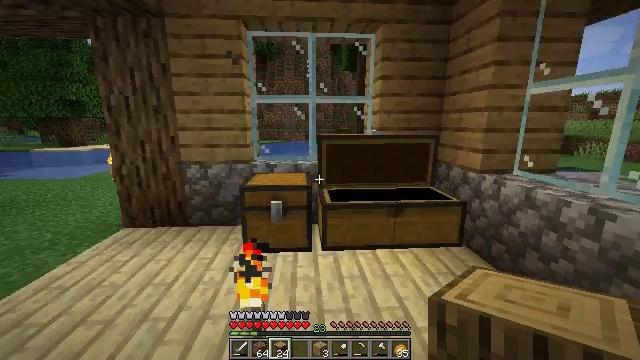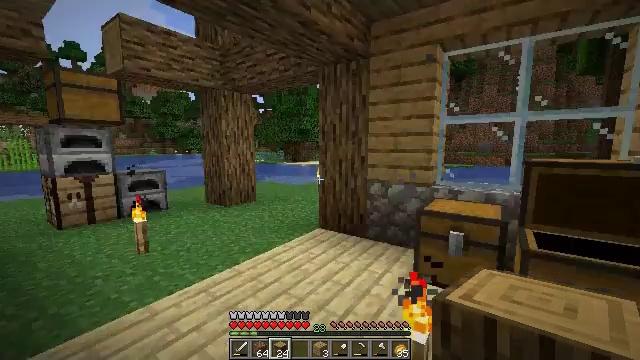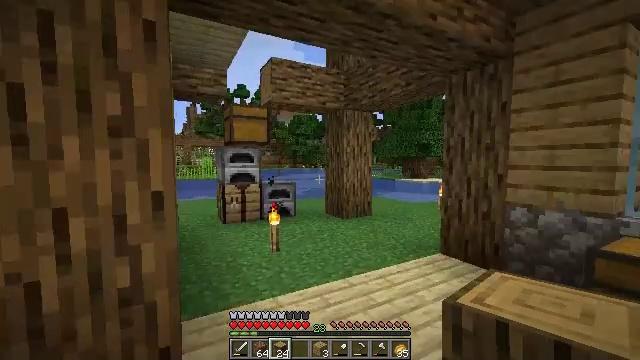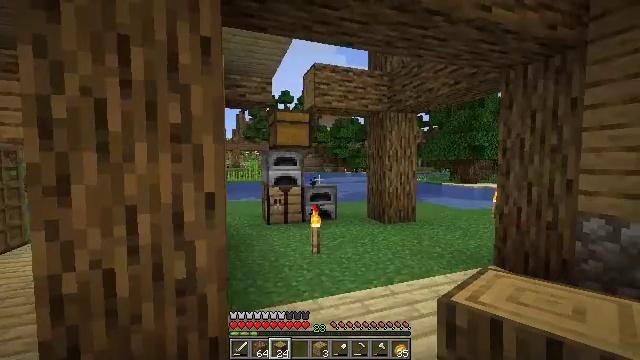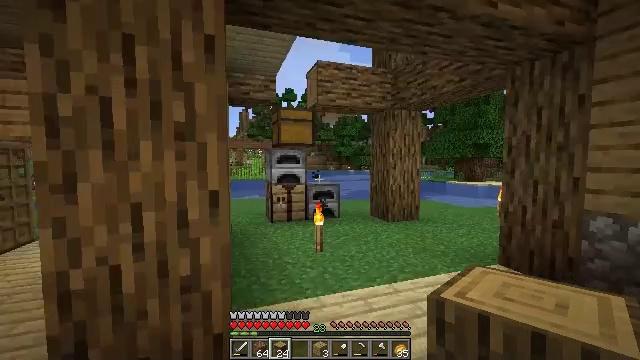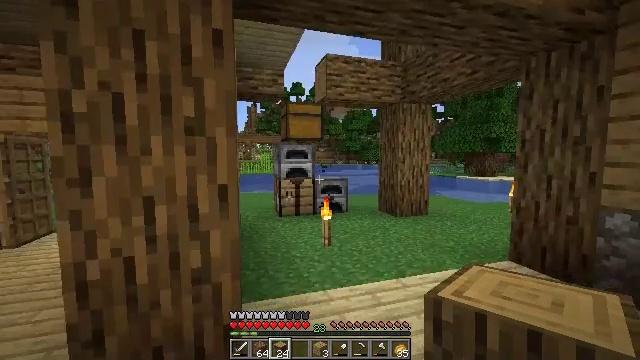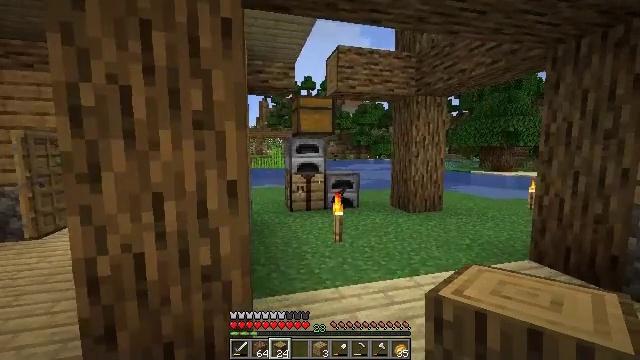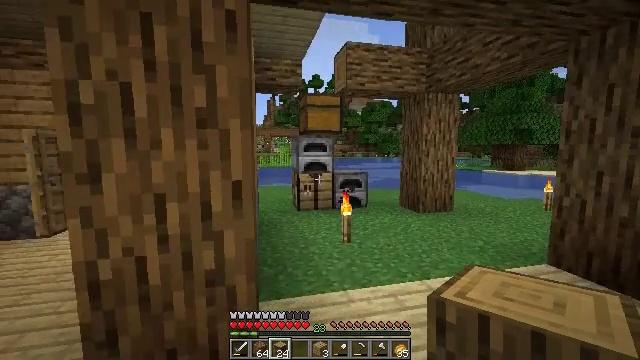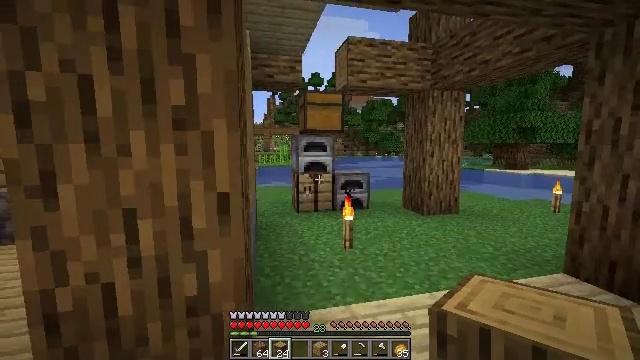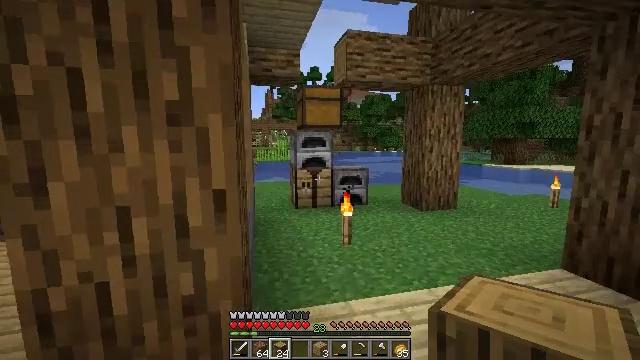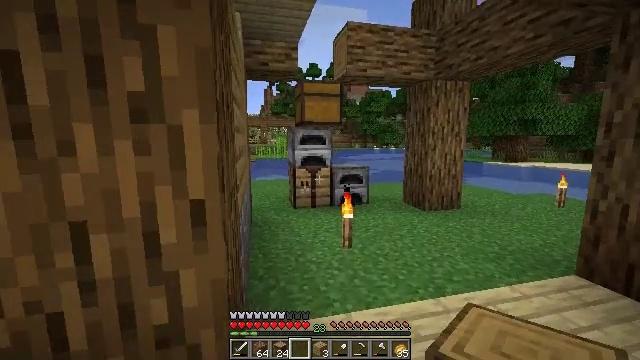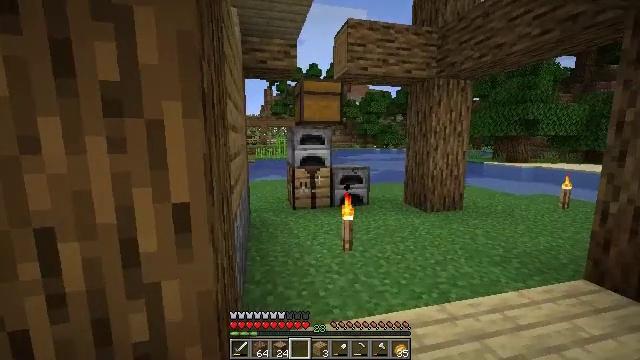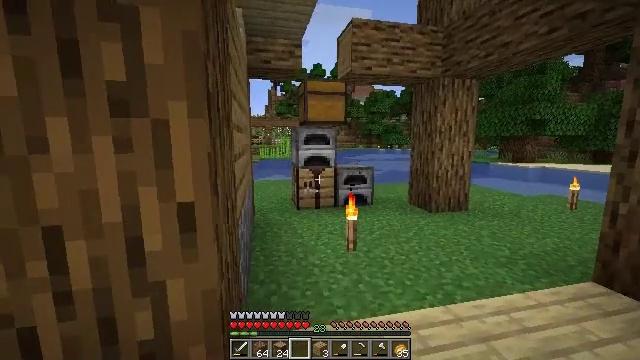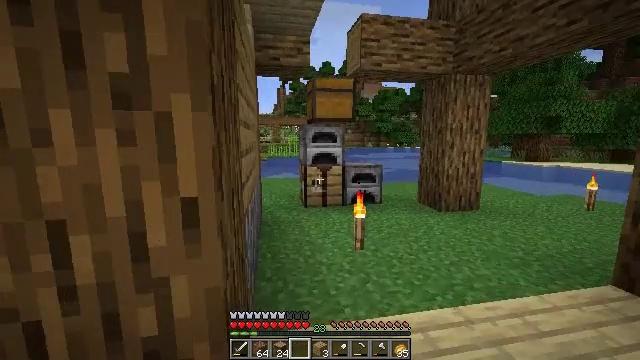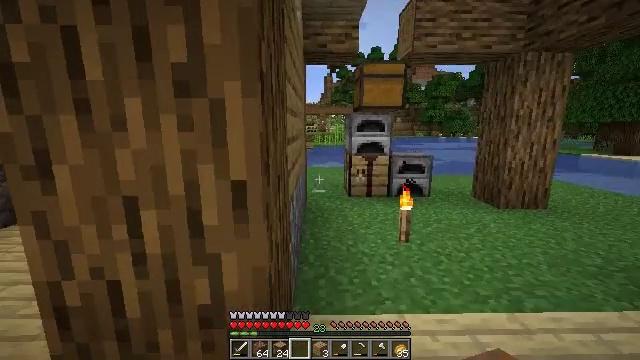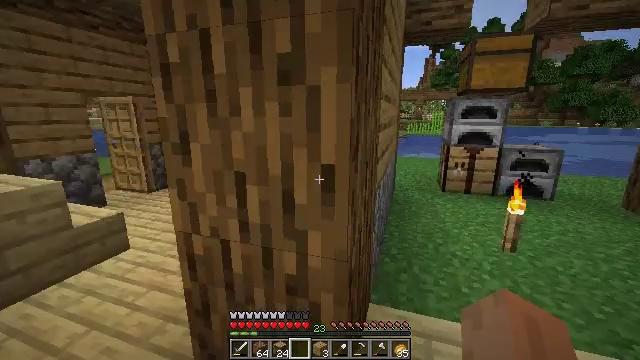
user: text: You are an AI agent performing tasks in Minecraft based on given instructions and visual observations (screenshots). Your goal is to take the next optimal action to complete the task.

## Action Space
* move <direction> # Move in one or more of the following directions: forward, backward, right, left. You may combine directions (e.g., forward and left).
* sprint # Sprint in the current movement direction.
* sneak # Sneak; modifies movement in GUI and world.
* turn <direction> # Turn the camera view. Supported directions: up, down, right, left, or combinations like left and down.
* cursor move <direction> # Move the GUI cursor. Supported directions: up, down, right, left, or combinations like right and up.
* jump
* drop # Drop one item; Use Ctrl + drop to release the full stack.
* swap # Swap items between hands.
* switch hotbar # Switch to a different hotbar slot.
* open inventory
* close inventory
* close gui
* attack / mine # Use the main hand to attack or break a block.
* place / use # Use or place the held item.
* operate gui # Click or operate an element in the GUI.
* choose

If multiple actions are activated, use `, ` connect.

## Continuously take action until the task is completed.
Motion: motion action
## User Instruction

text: Hunt a cod.
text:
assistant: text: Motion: turn left and up
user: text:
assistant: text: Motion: turn left and up
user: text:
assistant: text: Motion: turn left
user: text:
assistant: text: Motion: no_op
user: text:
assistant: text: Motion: turn left and down
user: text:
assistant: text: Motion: move forward, turn left and down
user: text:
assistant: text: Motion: move forward, turn left
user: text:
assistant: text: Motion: move forward
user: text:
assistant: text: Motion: move forward, turn down
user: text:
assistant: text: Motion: no_op
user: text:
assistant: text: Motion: no_op
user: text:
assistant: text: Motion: no_op
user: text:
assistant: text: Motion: turn left
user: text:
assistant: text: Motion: turn left and down
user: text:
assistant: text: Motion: turn left and down
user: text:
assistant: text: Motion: turn left and down
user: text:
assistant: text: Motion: turn left
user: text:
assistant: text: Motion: turn left
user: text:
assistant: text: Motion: move forward
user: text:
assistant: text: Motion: move forward
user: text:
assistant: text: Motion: move forward
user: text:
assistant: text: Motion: no_op
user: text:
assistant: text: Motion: move forward
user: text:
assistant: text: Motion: move forward, turn right
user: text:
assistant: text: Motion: move forward, turn right and up
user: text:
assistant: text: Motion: turn right and up
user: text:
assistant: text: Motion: turn right
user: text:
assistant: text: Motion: turn right
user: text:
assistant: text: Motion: no_op
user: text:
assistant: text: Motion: no_op